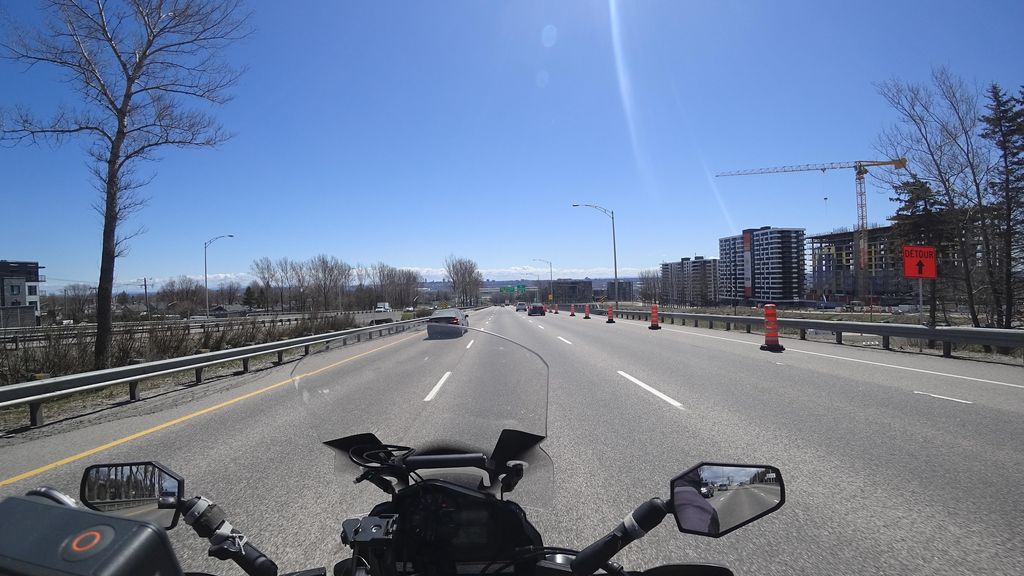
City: quebec_city